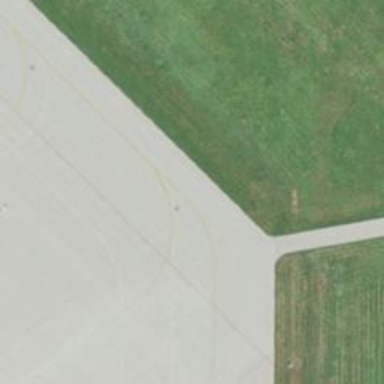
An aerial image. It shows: Image of taxiway at airport.